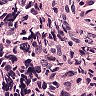
Metastatic tissue present: no